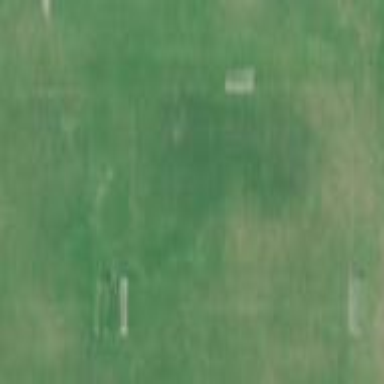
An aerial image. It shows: Pitch for American football.